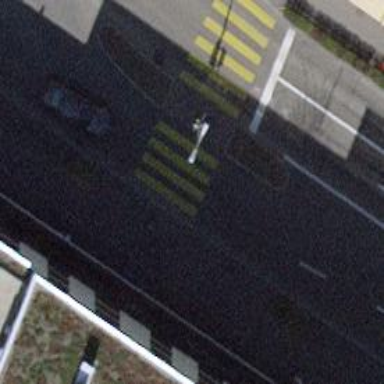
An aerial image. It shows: Road with traffic signals.